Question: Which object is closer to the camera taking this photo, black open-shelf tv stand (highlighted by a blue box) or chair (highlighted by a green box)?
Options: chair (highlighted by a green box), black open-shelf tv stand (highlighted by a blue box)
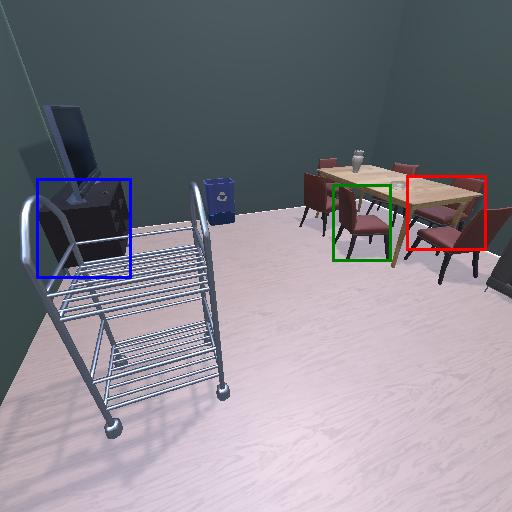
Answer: chair (highlighted by a green box)